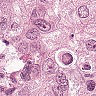
Metastatic tissue present: yes